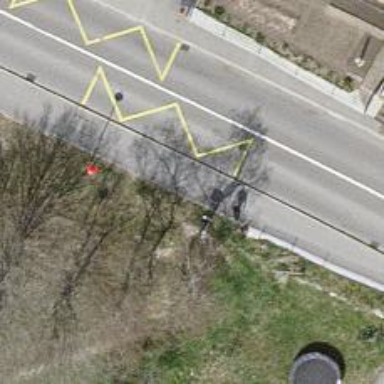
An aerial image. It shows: Bus stop with platform for public transport.